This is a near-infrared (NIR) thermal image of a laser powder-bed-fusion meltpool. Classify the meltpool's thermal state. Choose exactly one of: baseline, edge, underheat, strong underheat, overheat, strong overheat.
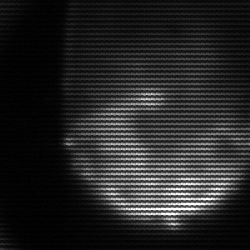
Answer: edge